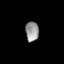
Tissue: prostate
Cell type: B cells
Senescence score: 0.7542
Nuclear area (px): 258
Mean DAPI intensity: 151.333